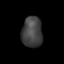
Tissue: skin
Cell type: Epithelial cells
Senescence score: 0.2759
Nuclear area (px): 617
Mean DAPI intensity: 66.475